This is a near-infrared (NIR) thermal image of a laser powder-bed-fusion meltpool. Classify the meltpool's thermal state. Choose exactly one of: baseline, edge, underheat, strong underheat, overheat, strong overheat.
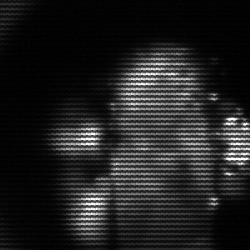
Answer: strong underheat